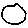
Label: circle